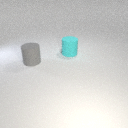
large gray rubber cylinder to the left of large cyan rubber cylinder